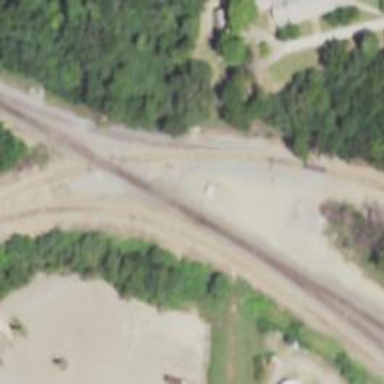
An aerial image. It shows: Railway junction.